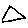
Label: triangle